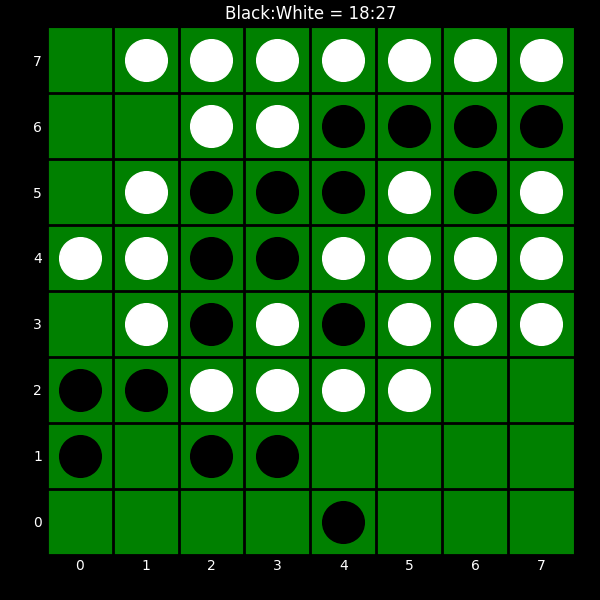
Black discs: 18
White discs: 27